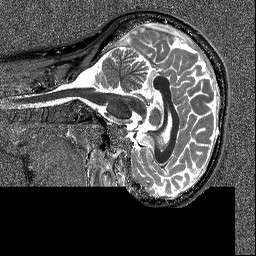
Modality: T1map
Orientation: sagittal
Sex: female